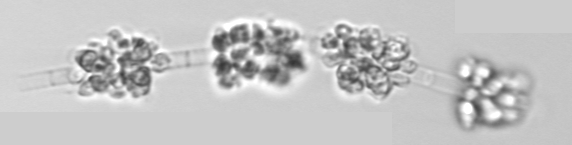
Label: Leptocylindrus_mediterraneus